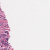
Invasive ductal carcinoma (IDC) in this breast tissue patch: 0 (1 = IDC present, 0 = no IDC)